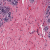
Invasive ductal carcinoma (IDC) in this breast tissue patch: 0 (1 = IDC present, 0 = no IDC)